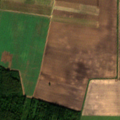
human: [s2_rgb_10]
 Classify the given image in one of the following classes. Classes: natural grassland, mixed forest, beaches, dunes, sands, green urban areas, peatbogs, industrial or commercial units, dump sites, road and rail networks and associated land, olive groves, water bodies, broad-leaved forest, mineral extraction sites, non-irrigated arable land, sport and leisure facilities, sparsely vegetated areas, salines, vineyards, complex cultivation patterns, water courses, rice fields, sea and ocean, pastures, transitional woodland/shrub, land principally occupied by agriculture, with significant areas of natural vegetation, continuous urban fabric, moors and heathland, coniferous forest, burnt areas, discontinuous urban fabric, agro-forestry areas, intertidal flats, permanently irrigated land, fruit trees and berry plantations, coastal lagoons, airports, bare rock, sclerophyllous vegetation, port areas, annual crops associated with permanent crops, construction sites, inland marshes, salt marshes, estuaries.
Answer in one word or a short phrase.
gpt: non-irrigated arable land, broad-leaved forest